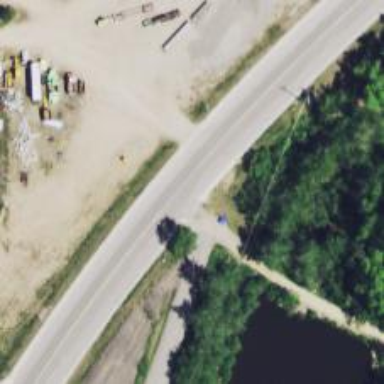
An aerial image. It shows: Secondary road with asphalt surface.